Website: home-depot
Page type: payment
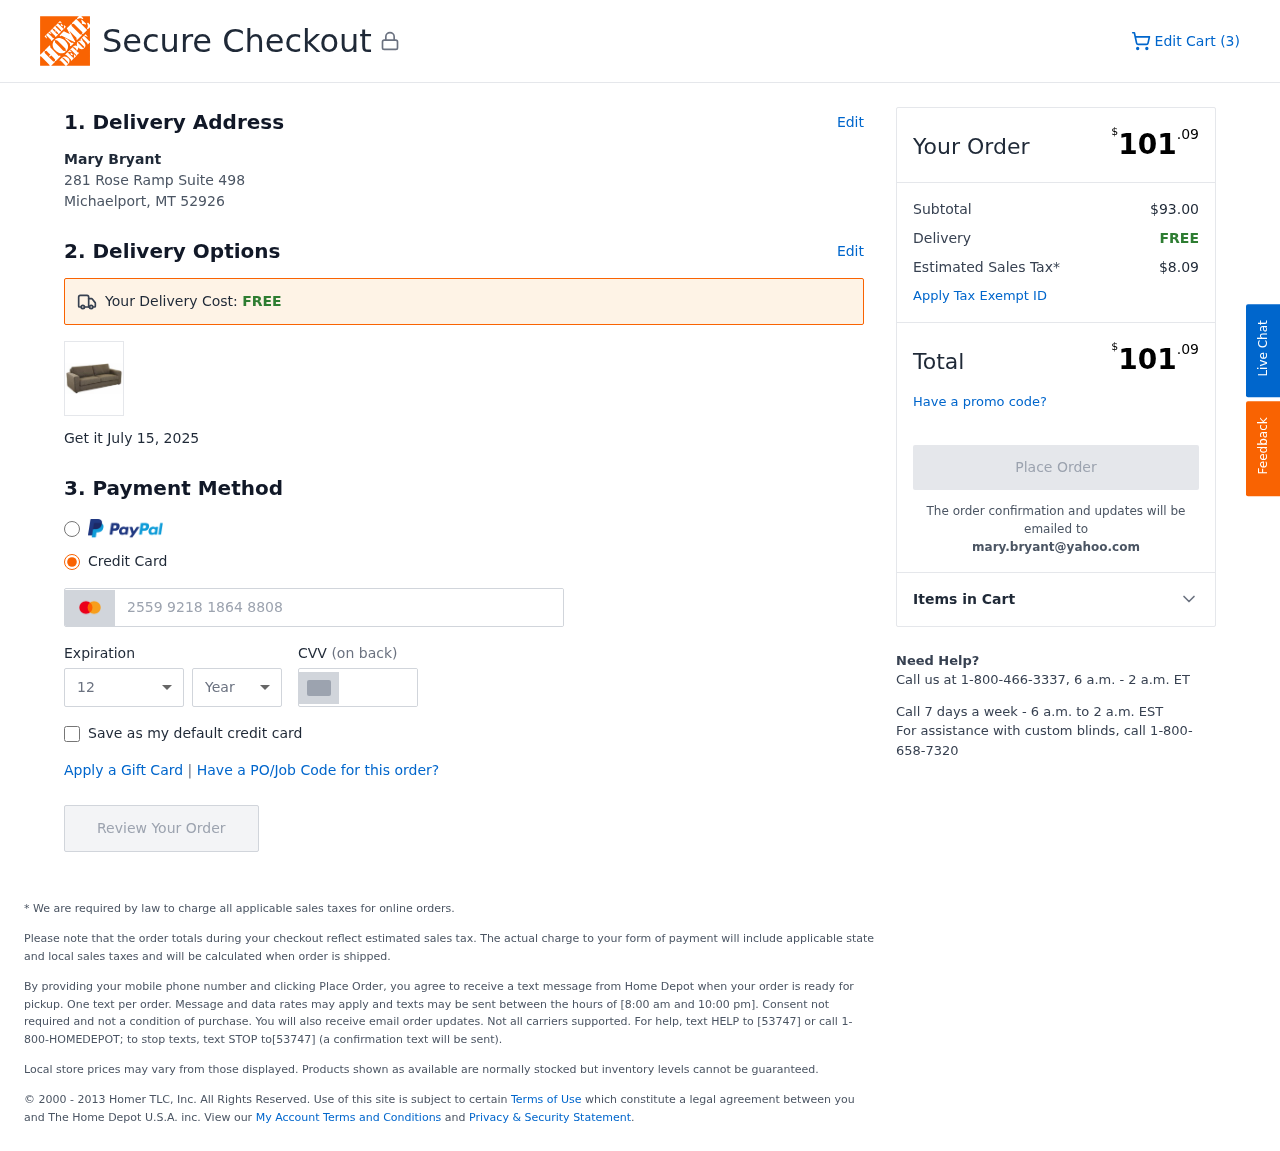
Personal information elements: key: PII_CARD_CVV
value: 235
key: PII_CARD_EXPIRY_MONTH
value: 12
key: PII_CARD_EXPIRY_YEAR
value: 29
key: PII_CARD_NUMBER
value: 2559 9218 1864 8808
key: PII_CITY_STATE_ZIP
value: Michaelport, MT 52926
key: PII_EMAIL
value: mary.bryant@yahoo.com
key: PII_FULLNAME
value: Mary Bryant
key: PII_STREET
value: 281 Rose Ramp Suite 498
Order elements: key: ORDER_NUM_ITEMS
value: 3
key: ORDER_DELIVERY_DATE
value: July 15, 2025
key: ORDER_TOTAL
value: $101.09
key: ORDER_SUBTOTAL
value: $93.00
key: ORDER_SHIPPING_COST
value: FREE
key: ORDER_TAX
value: $8.09